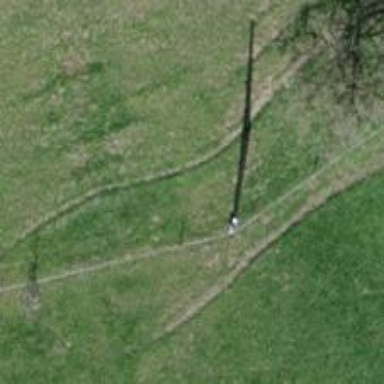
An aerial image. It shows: Power pole.